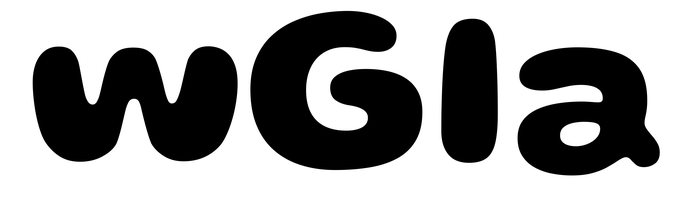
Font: Gluten_Bold